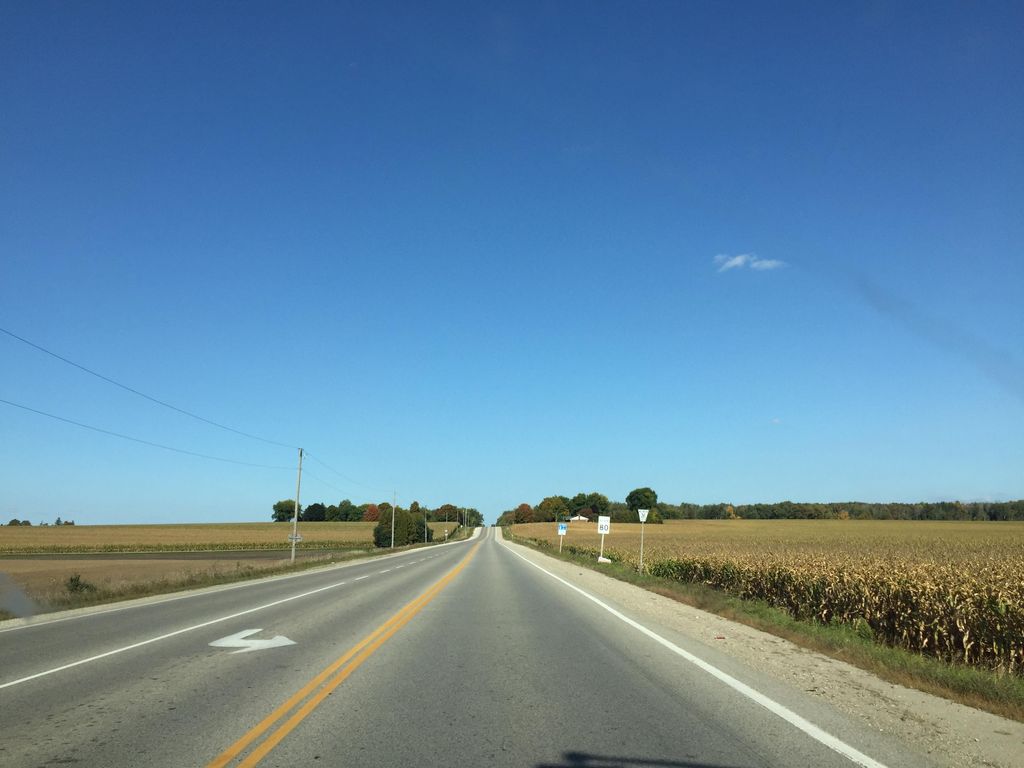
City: kitchener-waterloo